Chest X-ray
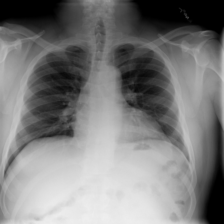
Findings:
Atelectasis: negative
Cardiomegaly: negative
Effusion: negative
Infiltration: positive
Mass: negative
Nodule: negative
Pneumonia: negative
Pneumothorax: negative
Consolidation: negative
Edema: negative
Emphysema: negative
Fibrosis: negative
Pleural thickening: negative
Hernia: negative